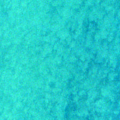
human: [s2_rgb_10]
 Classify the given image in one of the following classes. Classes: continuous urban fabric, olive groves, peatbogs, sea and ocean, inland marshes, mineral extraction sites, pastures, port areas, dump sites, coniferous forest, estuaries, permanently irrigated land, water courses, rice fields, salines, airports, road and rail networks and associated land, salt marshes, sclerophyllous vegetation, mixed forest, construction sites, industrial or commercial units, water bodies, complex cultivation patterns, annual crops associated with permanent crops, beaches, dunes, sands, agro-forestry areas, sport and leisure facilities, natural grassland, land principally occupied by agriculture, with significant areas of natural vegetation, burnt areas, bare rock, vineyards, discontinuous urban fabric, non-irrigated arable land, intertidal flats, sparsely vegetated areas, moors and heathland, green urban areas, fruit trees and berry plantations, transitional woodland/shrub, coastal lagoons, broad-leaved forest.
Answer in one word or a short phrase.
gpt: sea and ocean